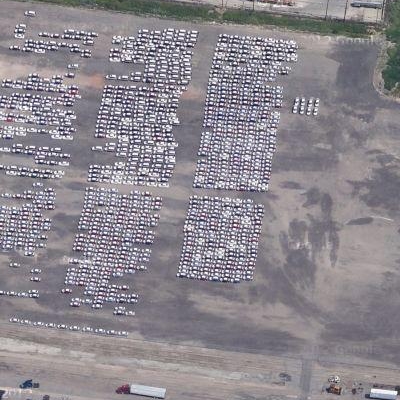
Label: Parking